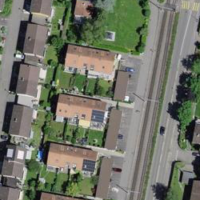
EUNIS habitat code: 54
Species observed at this site:
Lepidium draba